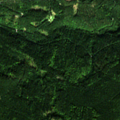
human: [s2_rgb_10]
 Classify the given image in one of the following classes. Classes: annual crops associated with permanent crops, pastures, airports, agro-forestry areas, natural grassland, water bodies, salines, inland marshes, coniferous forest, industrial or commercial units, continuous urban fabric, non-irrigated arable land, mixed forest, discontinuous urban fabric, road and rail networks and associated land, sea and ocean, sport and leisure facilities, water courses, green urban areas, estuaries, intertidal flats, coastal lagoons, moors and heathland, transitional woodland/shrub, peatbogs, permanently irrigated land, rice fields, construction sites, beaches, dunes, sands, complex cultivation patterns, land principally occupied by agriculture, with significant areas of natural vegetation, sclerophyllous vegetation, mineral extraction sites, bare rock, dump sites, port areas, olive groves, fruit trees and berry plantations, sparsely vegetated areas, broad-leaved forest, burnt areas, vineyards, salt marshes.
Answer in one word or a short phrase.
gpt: coniferous forest, mixed forest